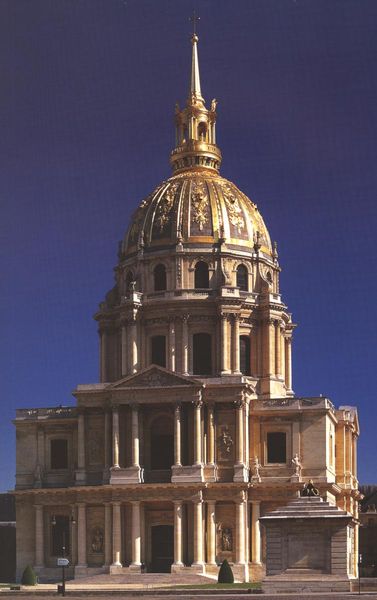
Titel: Invalidendom in Paris
Künstler: Jules Hardouin-Mansart
Standort: Paris, Invalidendom (EU - F - Ile-de-France)
Schlagwörter: blau, himmel, schatten, gelb, sand, stadt, fenster, licht, marmor, paris, säule, säulen, tür, gebäude, weg, beige, architektur, barock, sockel, spitze, stein, tot, kirche, gold, turm, spanien, bogen, italien, kuppel, treppe, stufen, tor, foto, bögen, eingang, schild, kreuz, dom, denkmal, napoleon, kathedrale, sandstein, straßenlaterne, tempel, dorisch, korinthisch, sakralbau, grabmal, mamor, invalidendom, wegweiser, rundbau, giebeldreieck, säulem, hinweisschild, sandsctein